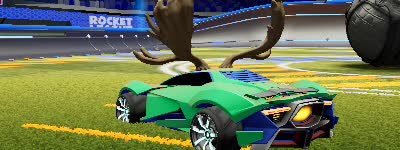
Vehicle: werewolf